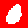
Digit: 0